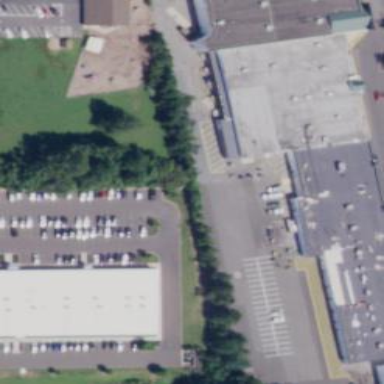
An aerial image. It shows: Retail building that houses department store.